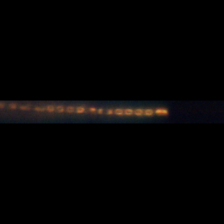
Taxon: Chaetoceros
Group: Diatoms